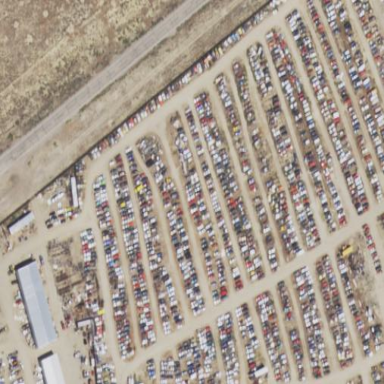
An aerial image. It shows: Industrial area with car repair shop specializing in auto wrecking.